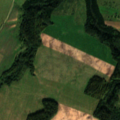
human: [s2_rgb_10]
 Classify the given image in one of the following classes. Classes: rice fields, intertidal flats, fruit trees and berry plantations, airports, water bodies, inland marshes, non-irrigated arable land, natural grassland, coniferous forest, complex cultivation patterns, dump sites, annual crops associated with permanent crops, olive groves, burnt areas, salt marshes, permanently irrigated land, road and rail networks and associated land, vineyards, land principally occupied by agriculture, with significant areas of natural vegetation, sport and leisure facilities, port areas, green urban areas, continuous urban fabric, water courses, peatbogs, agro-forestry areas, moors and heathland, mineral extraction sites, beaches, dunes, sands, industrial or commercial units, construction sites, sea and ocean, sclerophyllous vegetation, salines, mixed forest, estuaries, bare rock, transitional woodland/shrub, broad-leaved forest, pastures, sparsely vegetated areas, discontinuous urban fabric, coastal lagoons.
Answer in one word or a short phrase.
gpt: non-irrigated arable land, pastures, land principally occupied by agriculture, with significant areas of natural vegetation